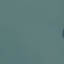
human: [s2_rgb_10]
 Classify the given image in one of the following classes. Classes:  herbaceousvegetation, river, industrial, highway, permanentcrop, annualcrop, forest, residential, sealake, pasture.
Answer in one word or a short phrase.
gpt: SeaLake